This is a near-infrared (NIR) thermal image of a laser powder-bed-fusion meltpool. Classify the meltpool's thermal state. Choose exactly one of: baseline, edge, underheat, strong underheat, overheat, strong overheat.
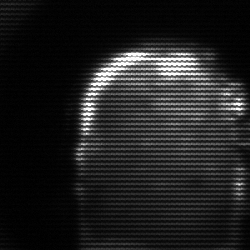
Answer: baseline